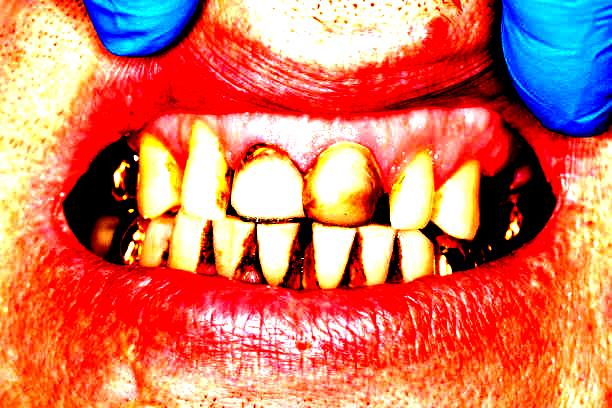
Condition: Gingivitis